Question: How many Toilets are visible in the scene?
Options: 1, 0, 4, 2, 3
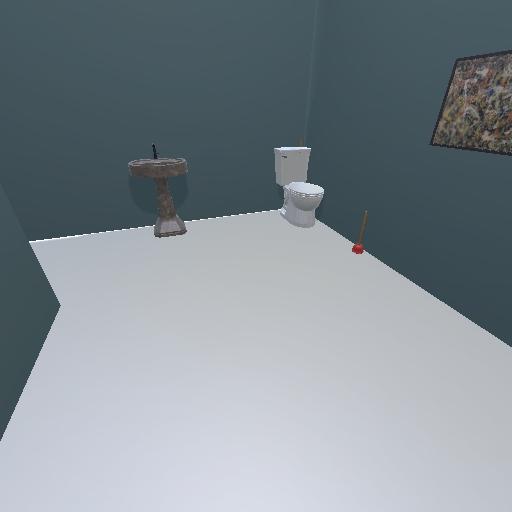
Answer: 1